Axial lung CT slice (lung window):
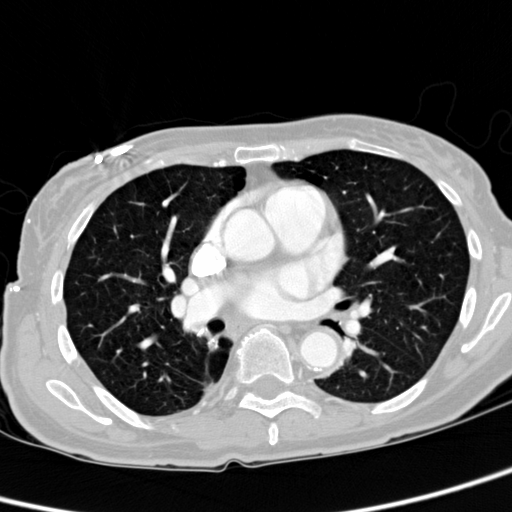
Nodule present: no